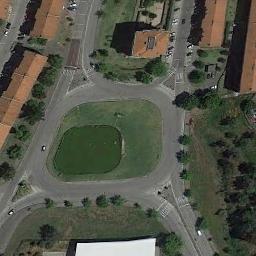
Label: roundabout